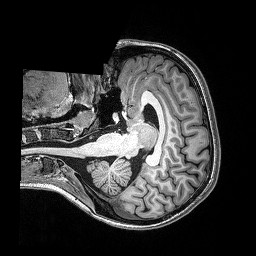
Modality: T1w
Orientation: axial